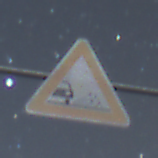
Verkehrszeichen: SplittSchotter
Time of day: Night
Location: Outdoor (Nature)
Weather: Clear
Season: NotSpecified
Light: Natural